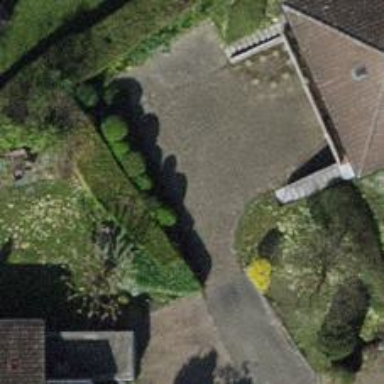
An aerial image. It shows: Driveway.